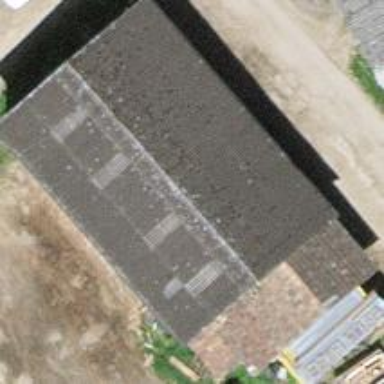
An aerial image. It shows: Farm auxiliary building.